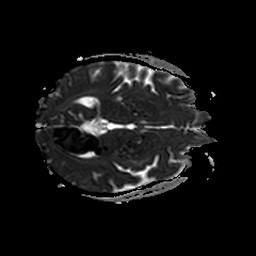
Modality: ADC
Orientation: axial
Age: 45
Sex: female
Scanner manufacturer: philips
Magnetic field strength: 3 T
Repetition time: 3.462 s
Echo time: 0.076 s